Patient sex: M
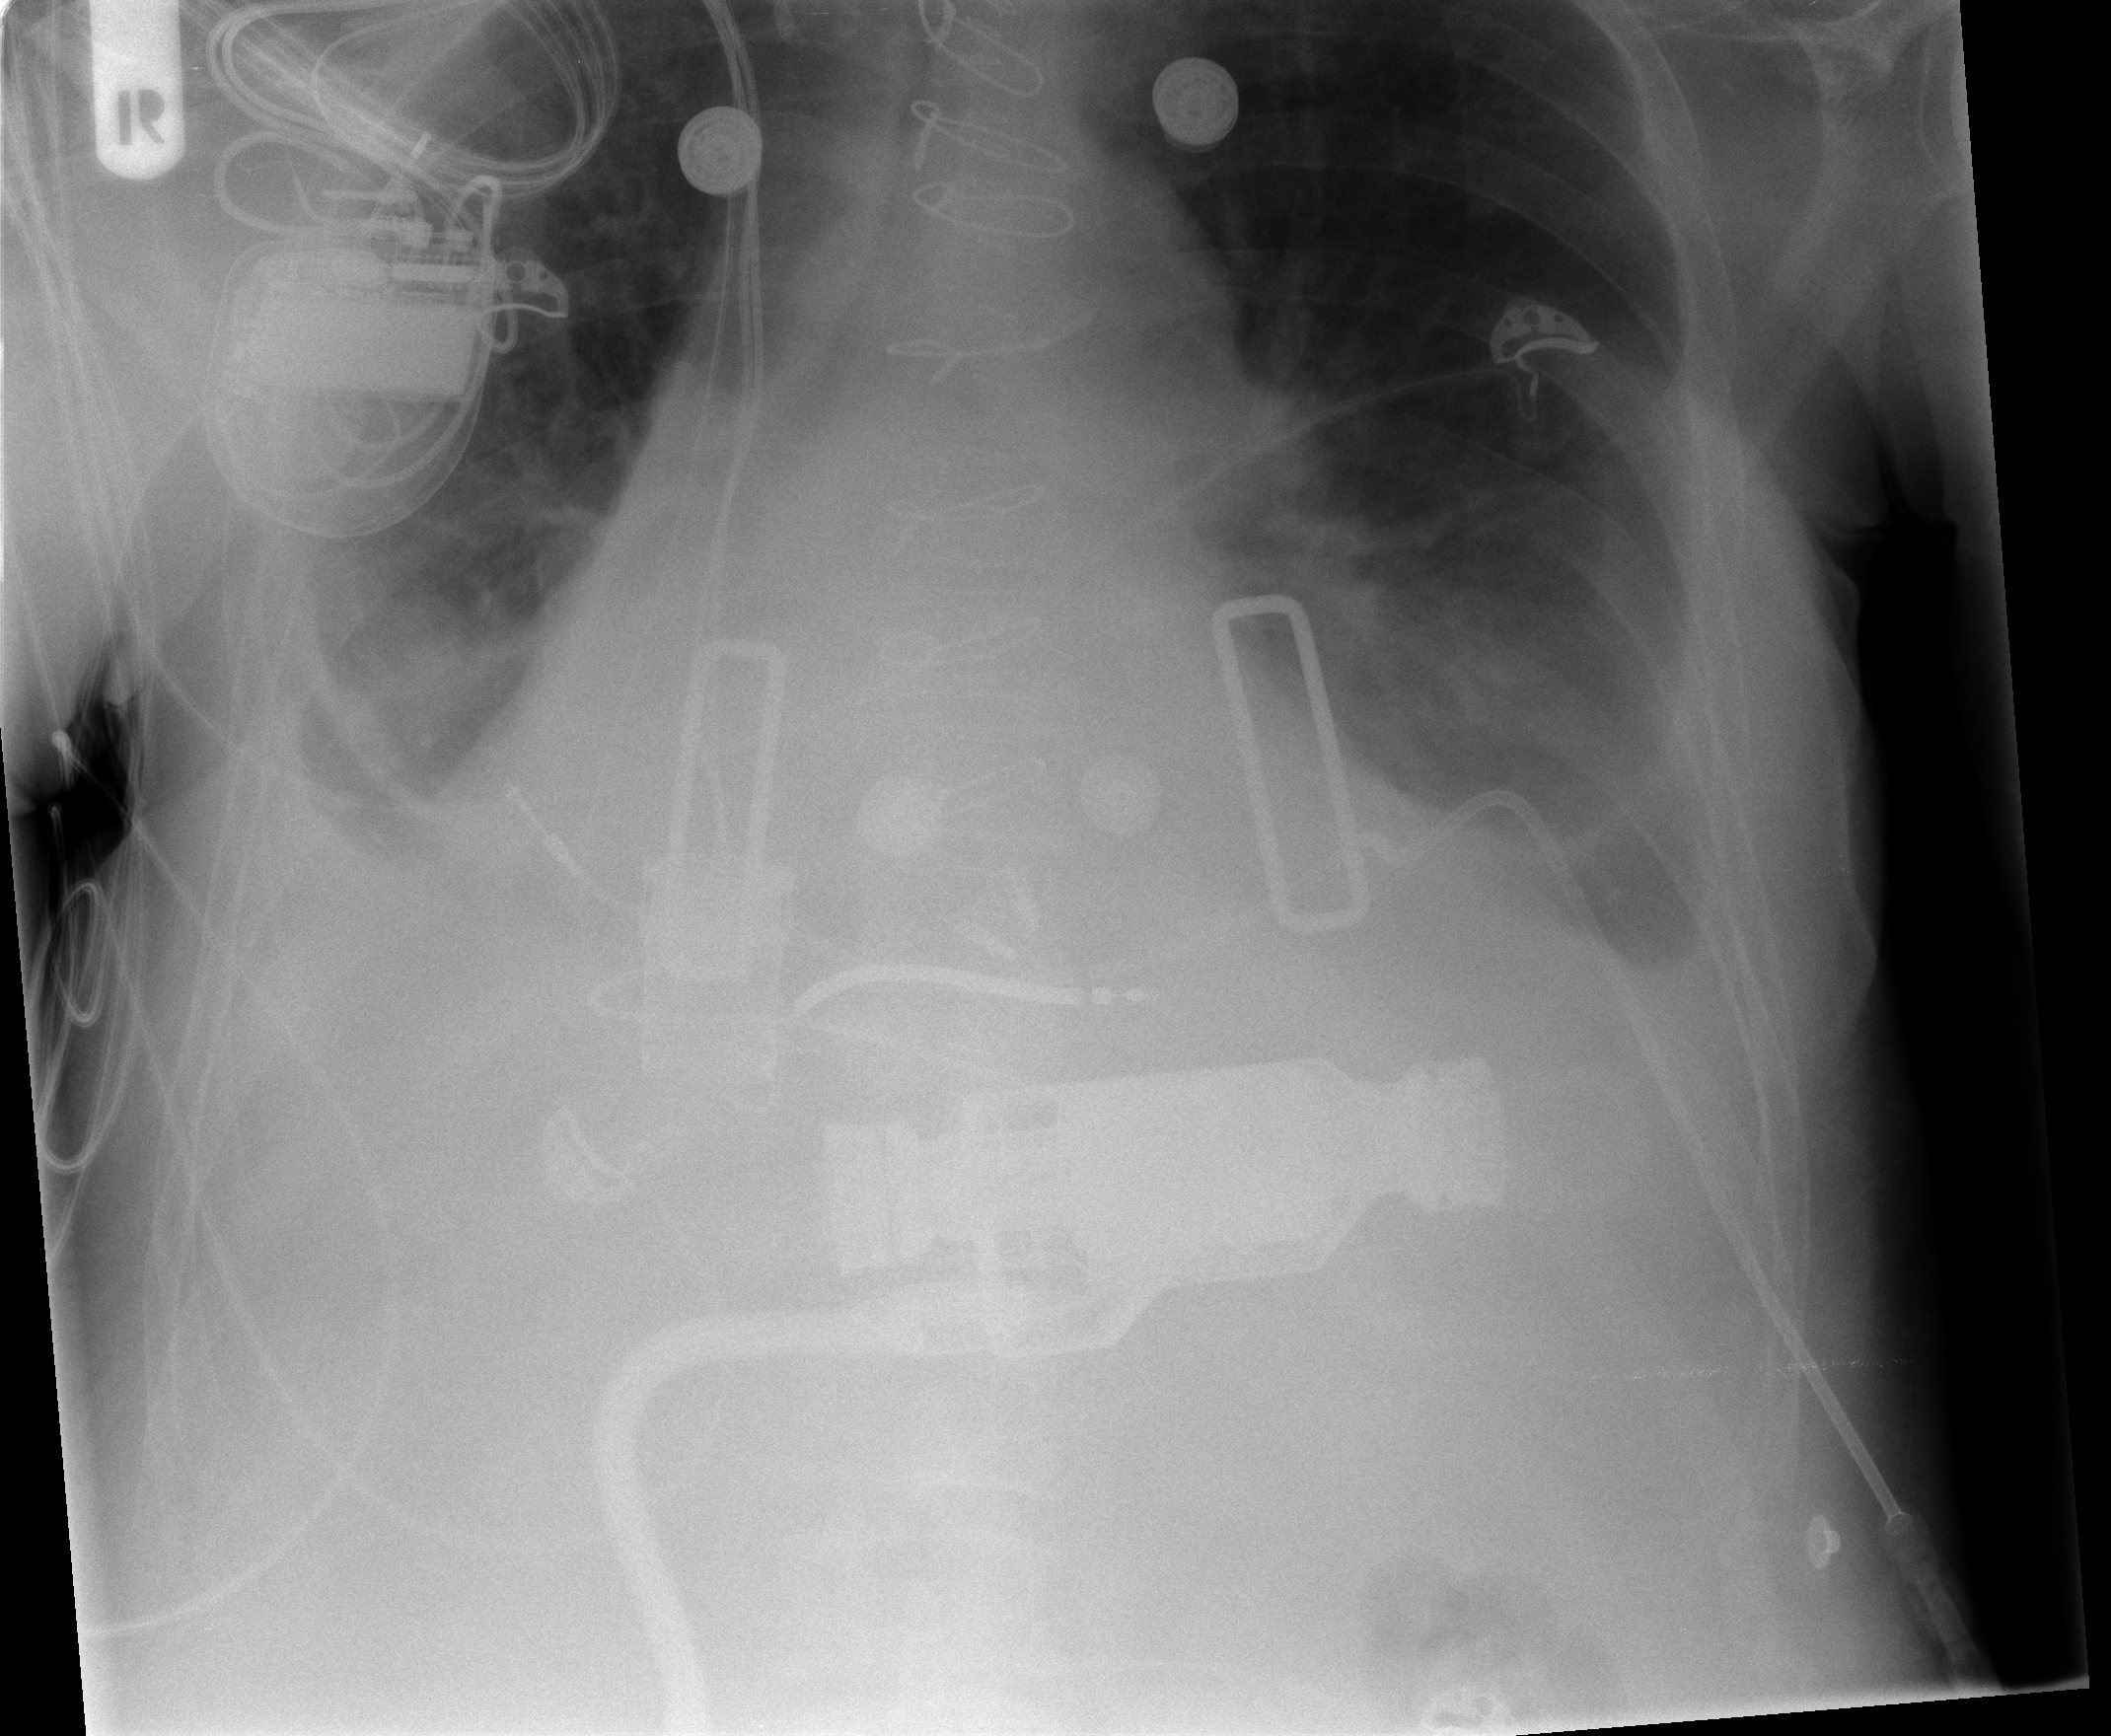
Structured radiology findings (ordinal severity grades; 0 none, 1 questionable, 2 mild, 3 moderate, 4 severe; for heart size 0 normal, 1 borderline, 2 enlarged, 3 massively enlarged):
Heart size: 2
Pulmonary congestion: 0
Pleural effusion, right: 2
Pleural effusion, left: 2
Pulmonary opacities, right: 1
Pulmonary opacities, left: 0
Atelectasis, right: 2
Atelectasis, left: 2